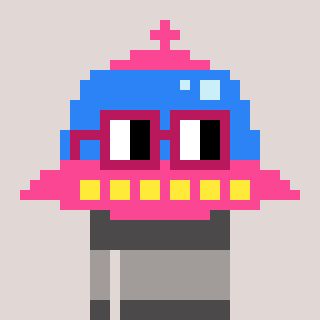
a pixel art character with square dark red glasses, a ufo-shaped head and a grayscale-colored body on a warm background